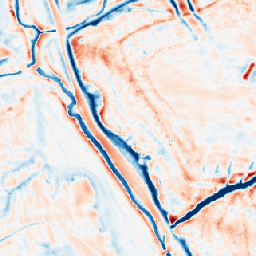
Category: edge_preserving
Decomposition family: bilateral
Decomposition parameters: d: 21
sigma_color: 25
sigma_space: 75
Upsampling method: area
Upsampling parameters: scale: 8
Upsampling scale: 8